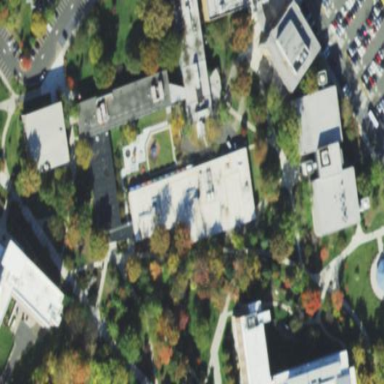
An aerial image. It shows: View of university building.